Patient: sex F, age 51
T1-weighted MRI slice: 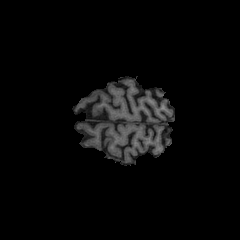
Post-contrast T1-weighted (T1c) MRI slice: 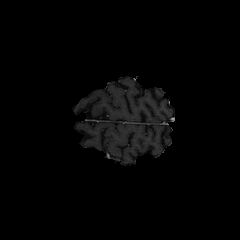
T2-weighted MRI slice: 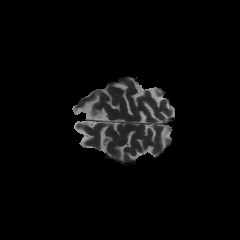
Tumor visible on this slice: no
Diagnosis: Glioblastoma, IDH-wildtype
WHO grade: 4